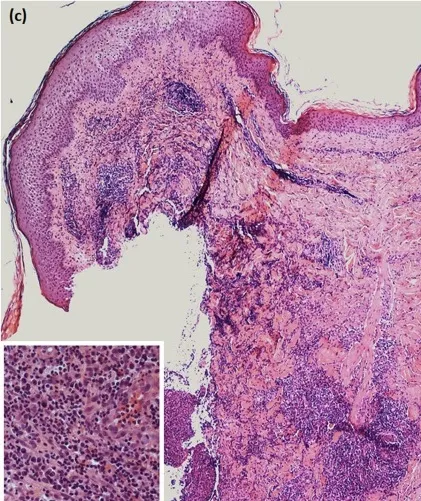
Dermatological and histopathological characteristics of pyoderma gangrenosum. Skin histology revealing epidermal necrosis, and ,a dermal-hypodermal inflammatory infiltrate mainly consisting of neutrophils (haematoxylin-eosin, original magnification x 100) (in the box, a magnified detail of the inflammatory infiltrate).
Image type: pathology (h&e)